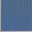
Piece: xx